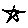
Label: star